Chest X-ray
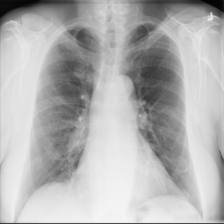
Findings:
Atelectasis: negative
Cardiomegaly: negative
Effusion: negative
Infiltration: positive
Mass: negative
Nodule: negative
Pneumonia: negative
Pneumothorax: negative
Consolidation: negative
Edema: negative
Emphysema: negative
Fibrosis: negative
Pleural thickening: negative
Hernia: negative